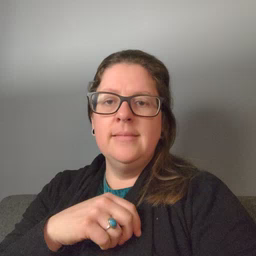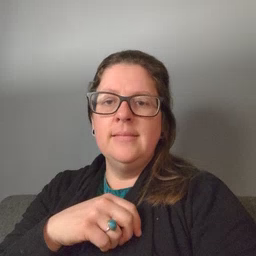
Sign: sun